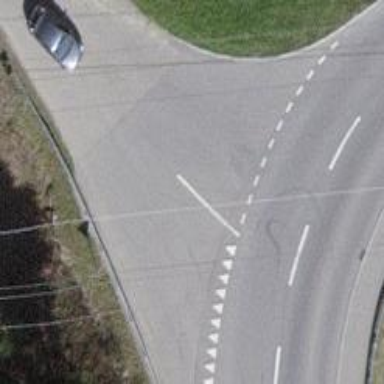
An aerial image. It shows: Road with "give way" sign.